Interaction volume radius: 5 \u00c5
Interaction volume height: 15 \u00c5
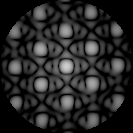
Disorder parameter: 0.1107